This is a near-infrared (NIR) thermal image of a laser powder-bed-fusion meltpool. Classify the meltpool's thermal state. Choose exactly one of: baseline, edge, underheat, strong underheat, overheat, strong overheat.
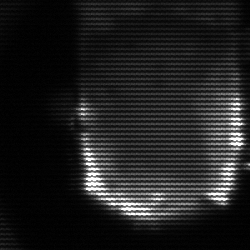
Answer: baseline